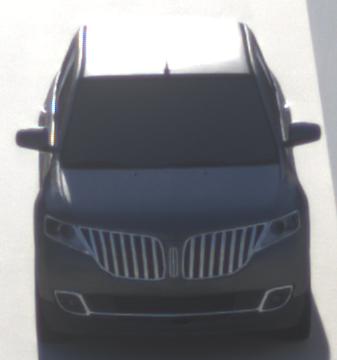
Make: Lincoln
Model: MKX
Detailed model: Gen. 1 CD3
Model produced from: 2010
Model produced until: 2015
Doors: 5
Color: gray
Road condition: dry road
Daytime: sunrise or sunset
Contrast: medium contrast